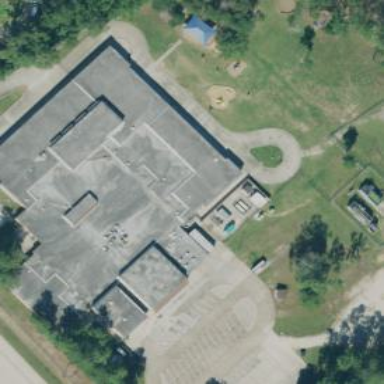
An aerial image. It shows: School.